Question: looking for most efficient query to sum the cost by customer for both months - there are two tables, one for Jan and one for Feb.
Would I do an inner join or a proc sql? Looking for help. Thanks!

Added an image above because columns didn't stay in order when i typed below.
desired result:
'''
cust 1 total from both tables
cust 2 total from both tables
cust 3 total from both tables
mo cust $ item
jan cust1 10 shoe
jan cust1 20 coat
jan cust1 30 misc
jan cust2 11 shoe
jan cust2 22 top
jan cust3 30 jean
mo cust $ item
feb cust1 15 misc
feb cust1 20 misc
feb cust1 25 jean
feb cust2 35 jean
feb cust3 12 top
feb cust3 30 top
'''
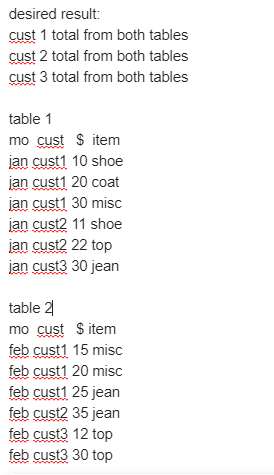
Answer: Can only be as efficient as your table deign. I assume "$" isn't the actual column name:
'''
select
cust, sum(dollars) as dollars
from (
select cust, dollars from table1
UNION ALL
select cust, dollars from table2
) d
group by
cust
'''